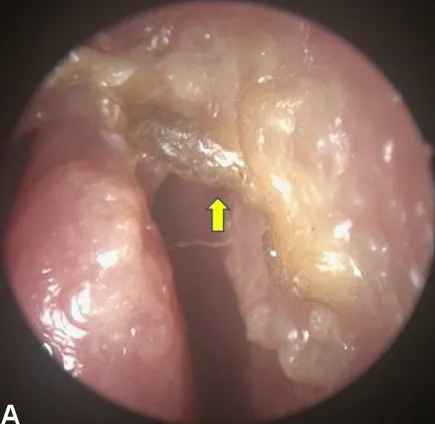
A) Intranasal silicone tube and fibrotic tissue (arrow).
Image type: endoscopy (airway_endoscopy)